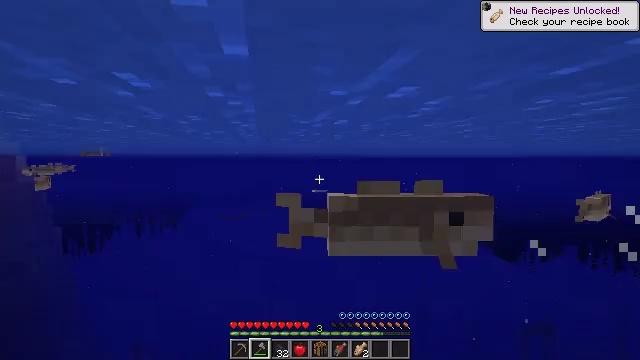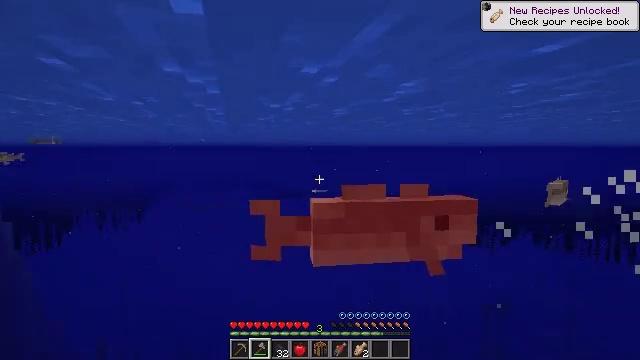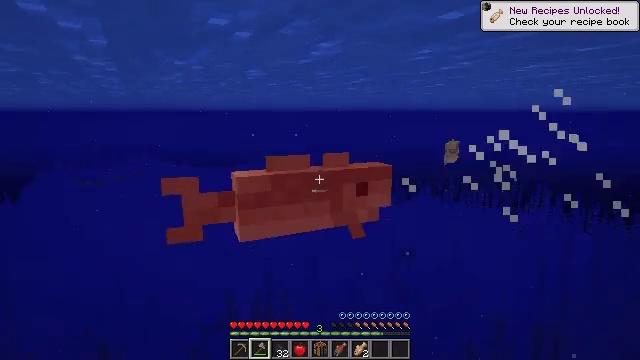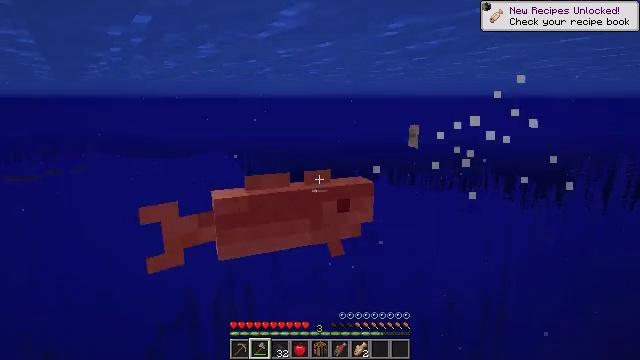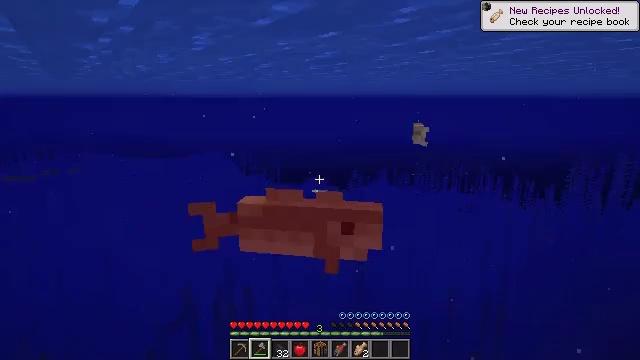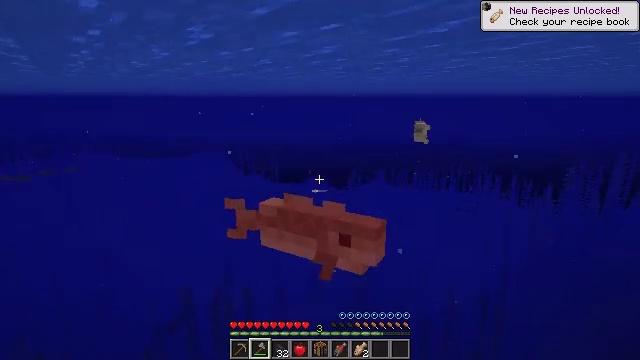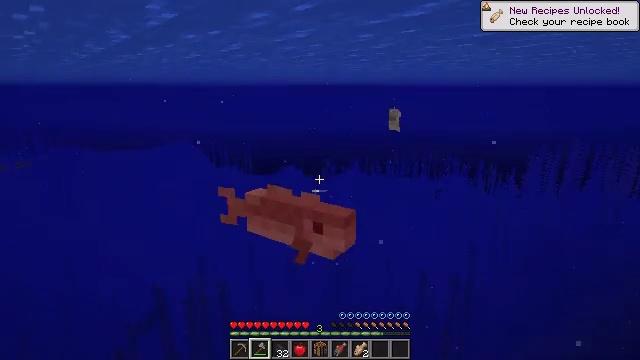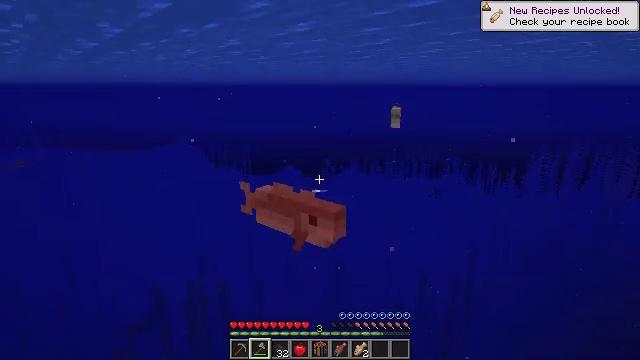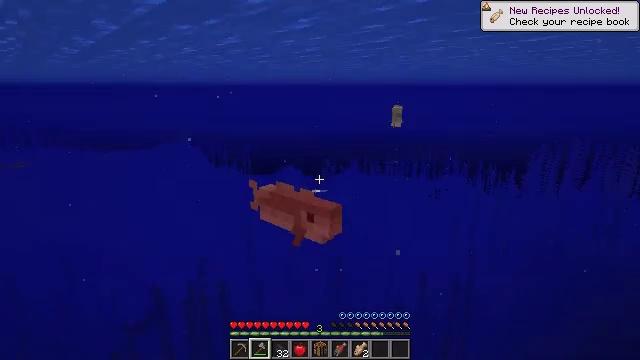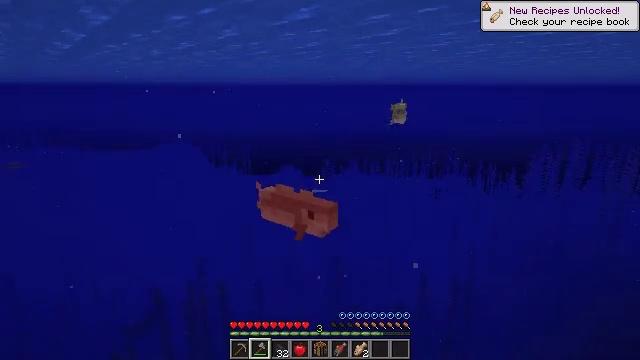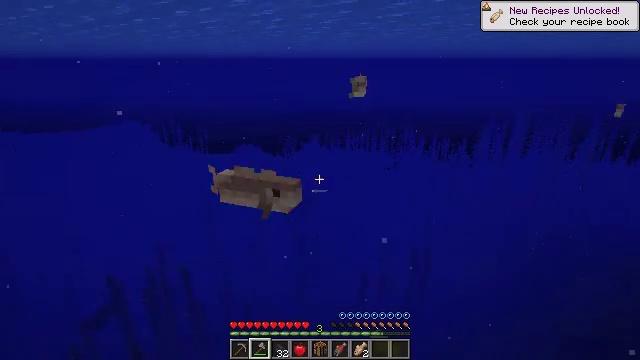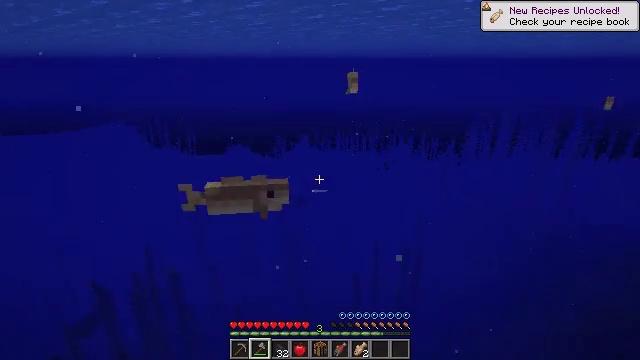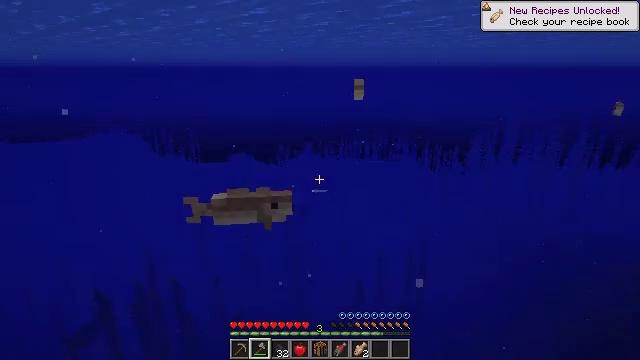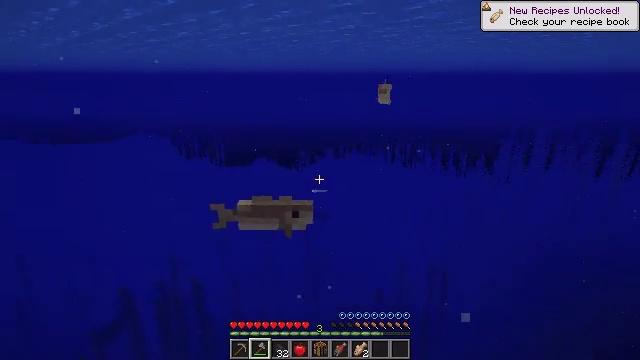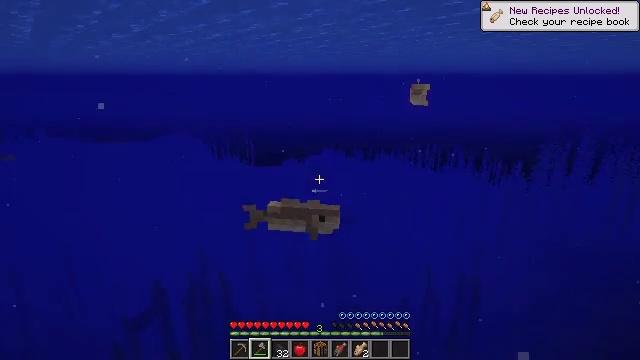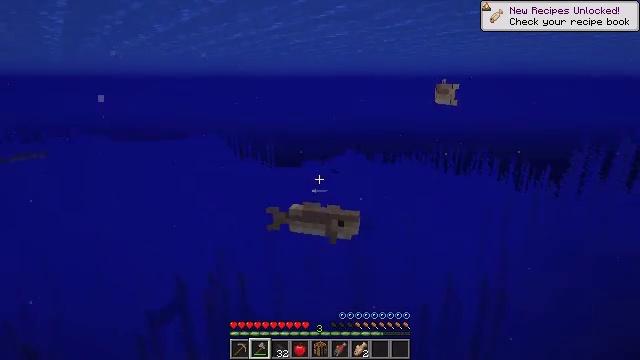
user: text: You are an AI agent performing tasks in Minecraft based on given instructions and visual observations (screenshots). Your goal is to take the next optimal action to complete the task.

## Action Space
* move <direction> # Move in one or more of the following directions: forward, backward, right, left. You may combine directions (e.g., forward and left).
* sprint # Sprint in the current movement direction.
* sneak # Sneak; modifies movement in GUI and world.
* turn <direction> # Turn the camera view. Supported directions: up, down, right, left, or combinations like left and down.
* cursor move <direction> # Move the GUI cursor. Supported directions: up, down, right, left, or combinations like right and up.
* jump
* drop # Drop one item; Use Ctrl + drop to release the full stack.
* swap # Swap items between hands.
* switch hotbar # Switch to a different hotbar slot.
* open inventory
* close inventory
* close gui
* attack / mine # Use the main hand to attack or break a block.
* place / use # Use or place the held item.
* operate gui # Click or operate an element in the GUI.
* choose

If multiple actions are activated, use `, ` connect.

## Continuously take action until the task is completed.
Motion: motion action
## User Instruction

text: Hunt a cod.
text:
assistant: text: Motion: move forward, turn right and down
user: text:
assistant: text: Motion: move forward, turn right and down
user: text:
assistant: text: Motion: move forward, turn right and down
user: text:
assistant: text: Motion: move forward
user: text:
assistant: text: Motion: move forward
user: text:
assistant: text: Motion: move forward, turn right and down
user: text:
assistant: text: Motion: move forward
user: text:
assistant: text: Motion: move forward
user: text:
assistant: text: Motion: move forward, attack / mine
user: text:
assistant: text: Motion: move forward, turn right and down, attack / mine
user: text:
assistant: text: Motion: move forward, turn right
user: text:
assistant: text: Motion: move forward, turn up
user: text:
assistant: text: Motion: move forward, turn left and up
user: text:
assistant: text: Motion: move forward, turn left
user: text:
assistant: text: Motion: move forward, turn left
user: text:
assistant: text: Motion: move forward
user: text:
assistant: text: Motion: move forward, turn down
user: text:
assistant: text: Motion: move forward, turn down
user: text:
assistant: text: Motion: move forward
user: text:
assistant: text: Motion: move forward, turn right and down
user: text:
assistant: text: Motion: move forward, turn right and down
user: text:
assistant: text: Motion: move forward, attack / mine
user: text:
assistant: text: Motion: move forward, attack / mine
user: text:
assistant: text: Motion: move forward, turn right, attack / mine
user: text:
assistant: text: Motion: move forward
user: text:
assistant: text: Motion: move forward, turn up
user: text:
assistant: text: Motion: no_op